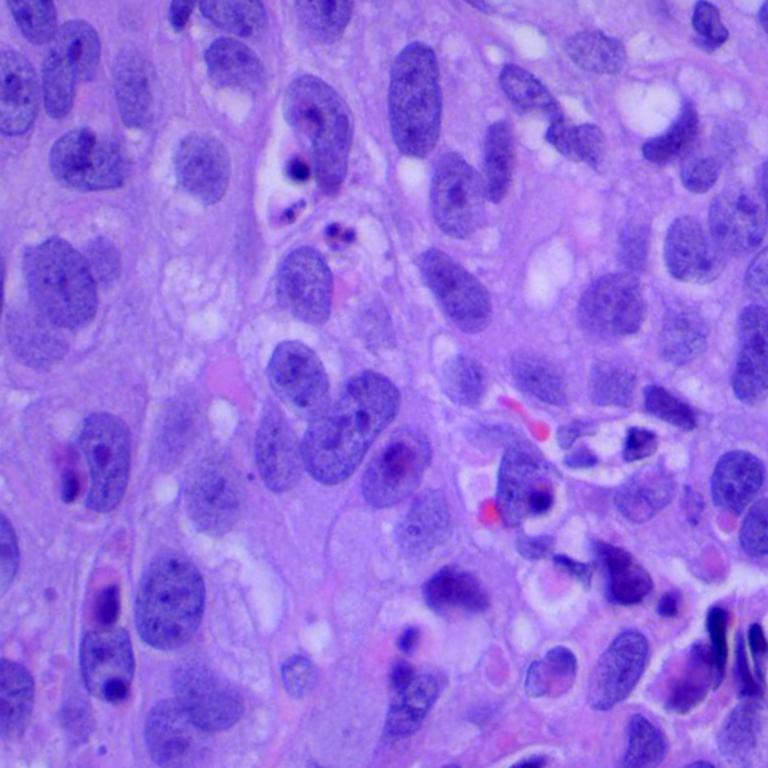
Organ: lung
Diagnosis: squamous carcinomas